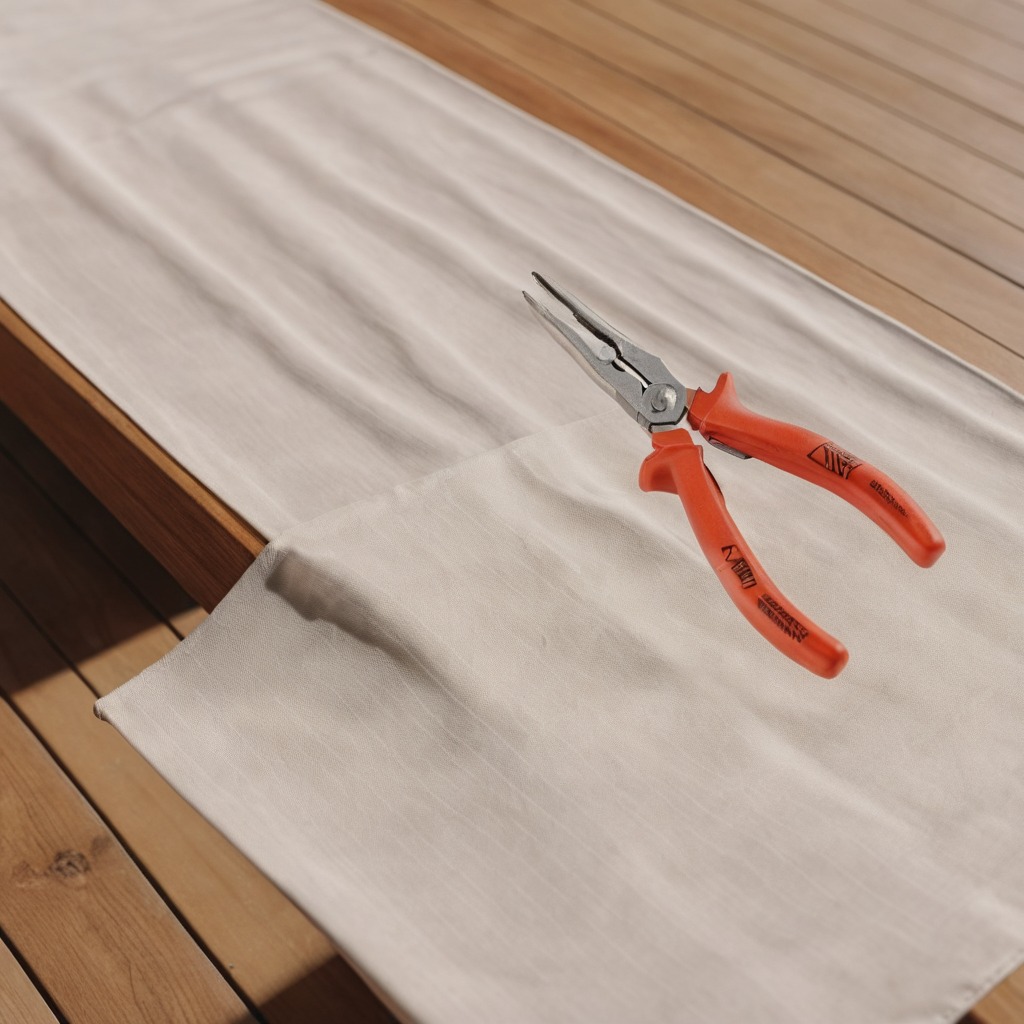
A plier lying on a wooden table in an outdoor workshop during daytime bright natural light soft shadows worn but beneath the cloth